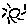
Label: sun